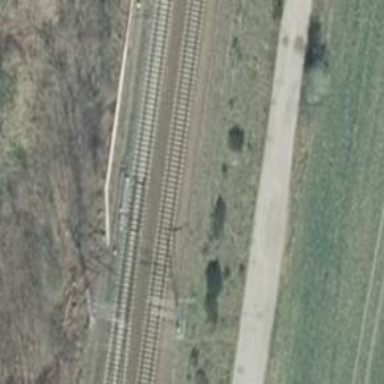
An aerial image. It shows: Railway switch.